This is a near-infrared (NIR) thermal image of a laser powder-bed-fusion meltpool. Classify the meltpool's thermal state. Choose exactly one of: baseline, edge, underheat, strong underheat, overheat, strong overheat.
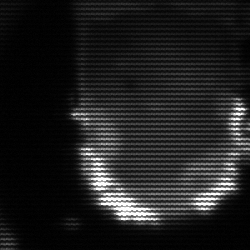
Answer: baseline